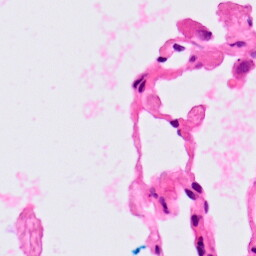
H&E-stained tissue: Lung